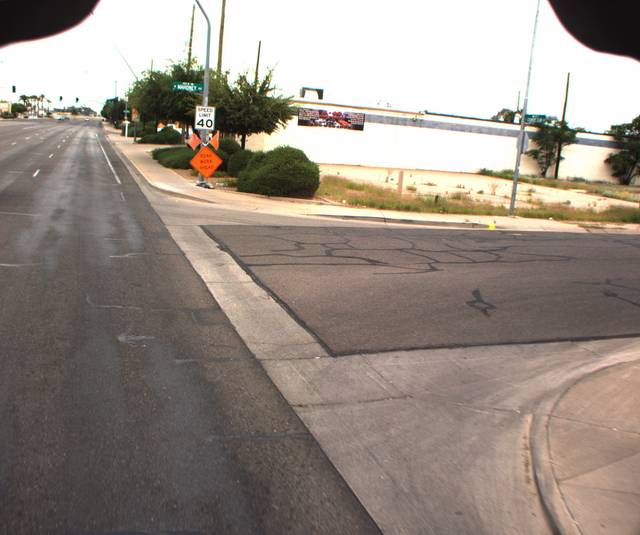
Region: United States
Coordinates: 33.414, -111.84